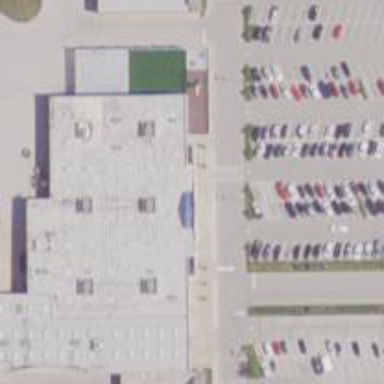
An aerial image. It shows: Fitness center located in leisure land.